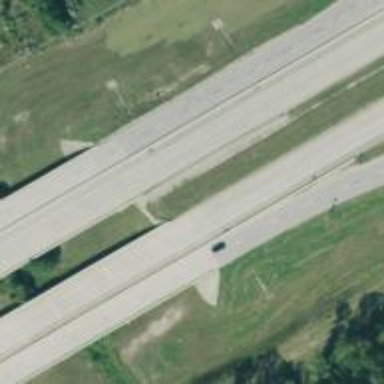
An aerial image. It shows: Bridge over motorway.